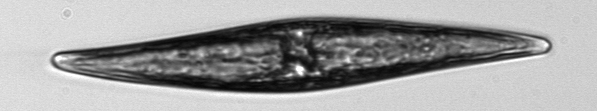
Label: Pleurosigma